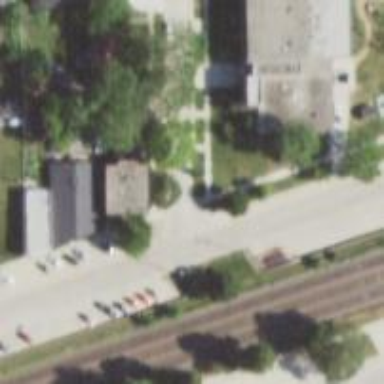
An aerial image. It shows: Veterinary facility.